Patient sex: M
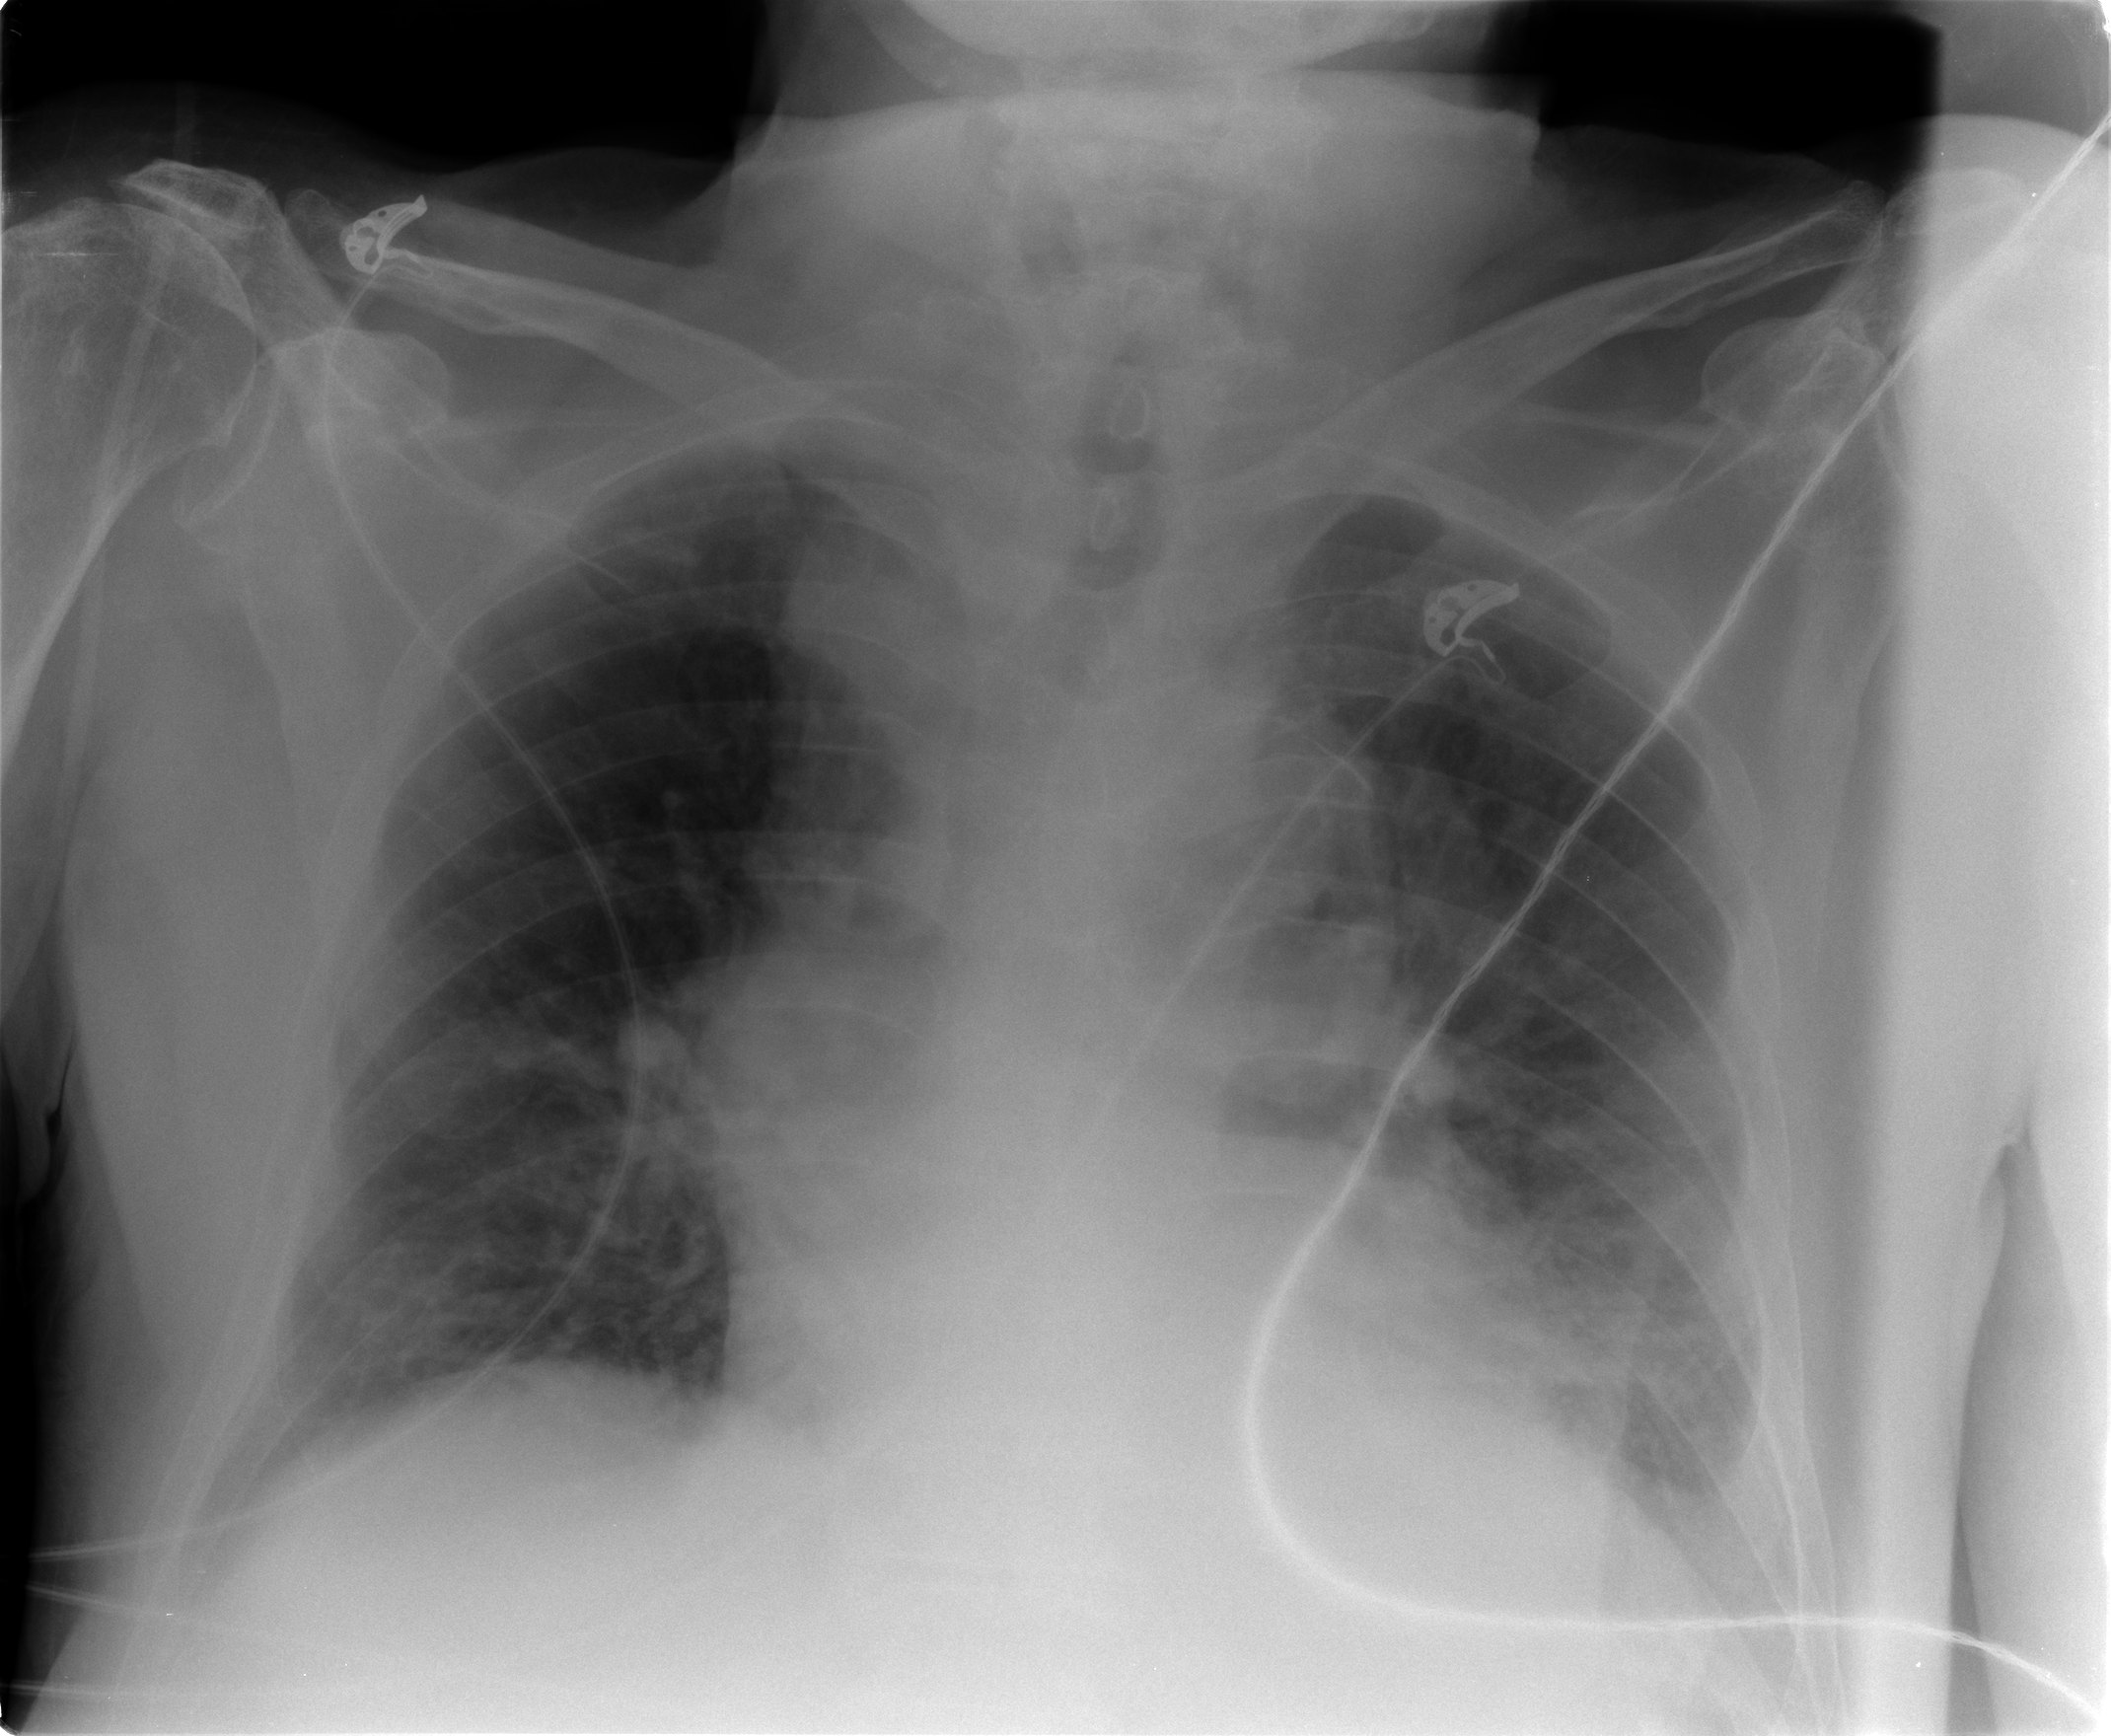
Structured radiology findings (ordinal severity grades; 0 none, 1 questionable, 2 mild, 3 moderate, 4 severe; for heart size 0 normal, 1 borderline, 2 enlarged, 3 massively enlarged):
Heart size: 2
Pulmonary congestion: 2
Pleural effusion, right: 0
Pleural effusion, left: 2
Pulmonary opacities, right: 3
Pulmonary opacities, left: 3
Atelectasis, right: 2
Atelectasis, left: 2